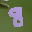
Label: 8